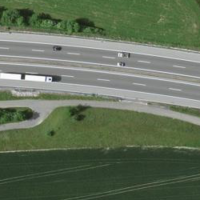
EUNIS habitat code: 57
Species observed at this site:
Chorthippus biguttulus
Chorthippus brunneus